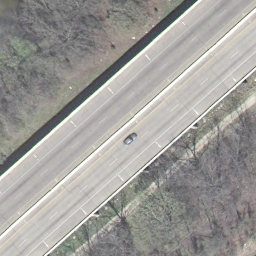
Label: freeway